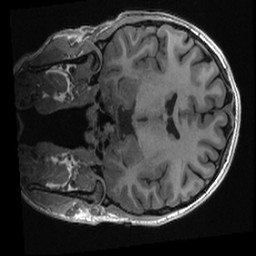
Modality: T1w
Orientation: coronal
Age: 23
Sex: female